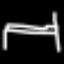
Label: bed